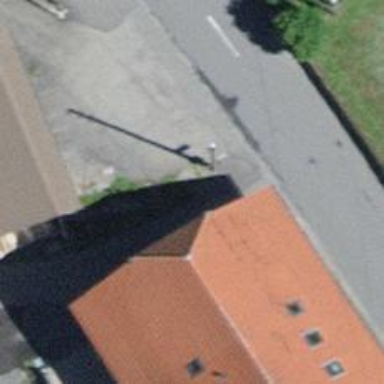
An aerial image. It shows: Bus stop with platform for public transport.